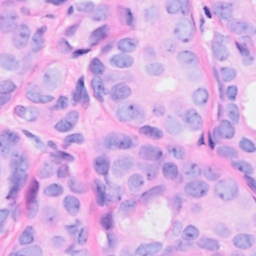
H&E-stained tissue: Breast